高一 · 解析几何
函数 $y=x^{\frac{5}{3}}$ 的图象大致是( )
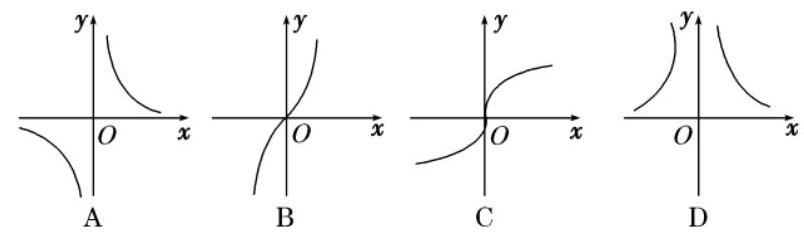

答案: B
解析: 选 B 由于 $\frac{5}{3}>1$, 故可排除选项 A, D. 根据幂函数的性质可知, 当 $\alpha>1$ 时, 幂函数的图象在第一象限内下凸，故排除选项 C，只有选项 B 正确。